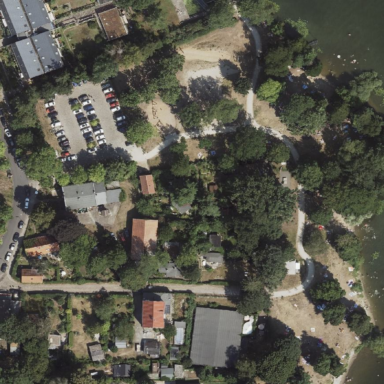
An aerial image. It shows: Park.